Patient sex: M
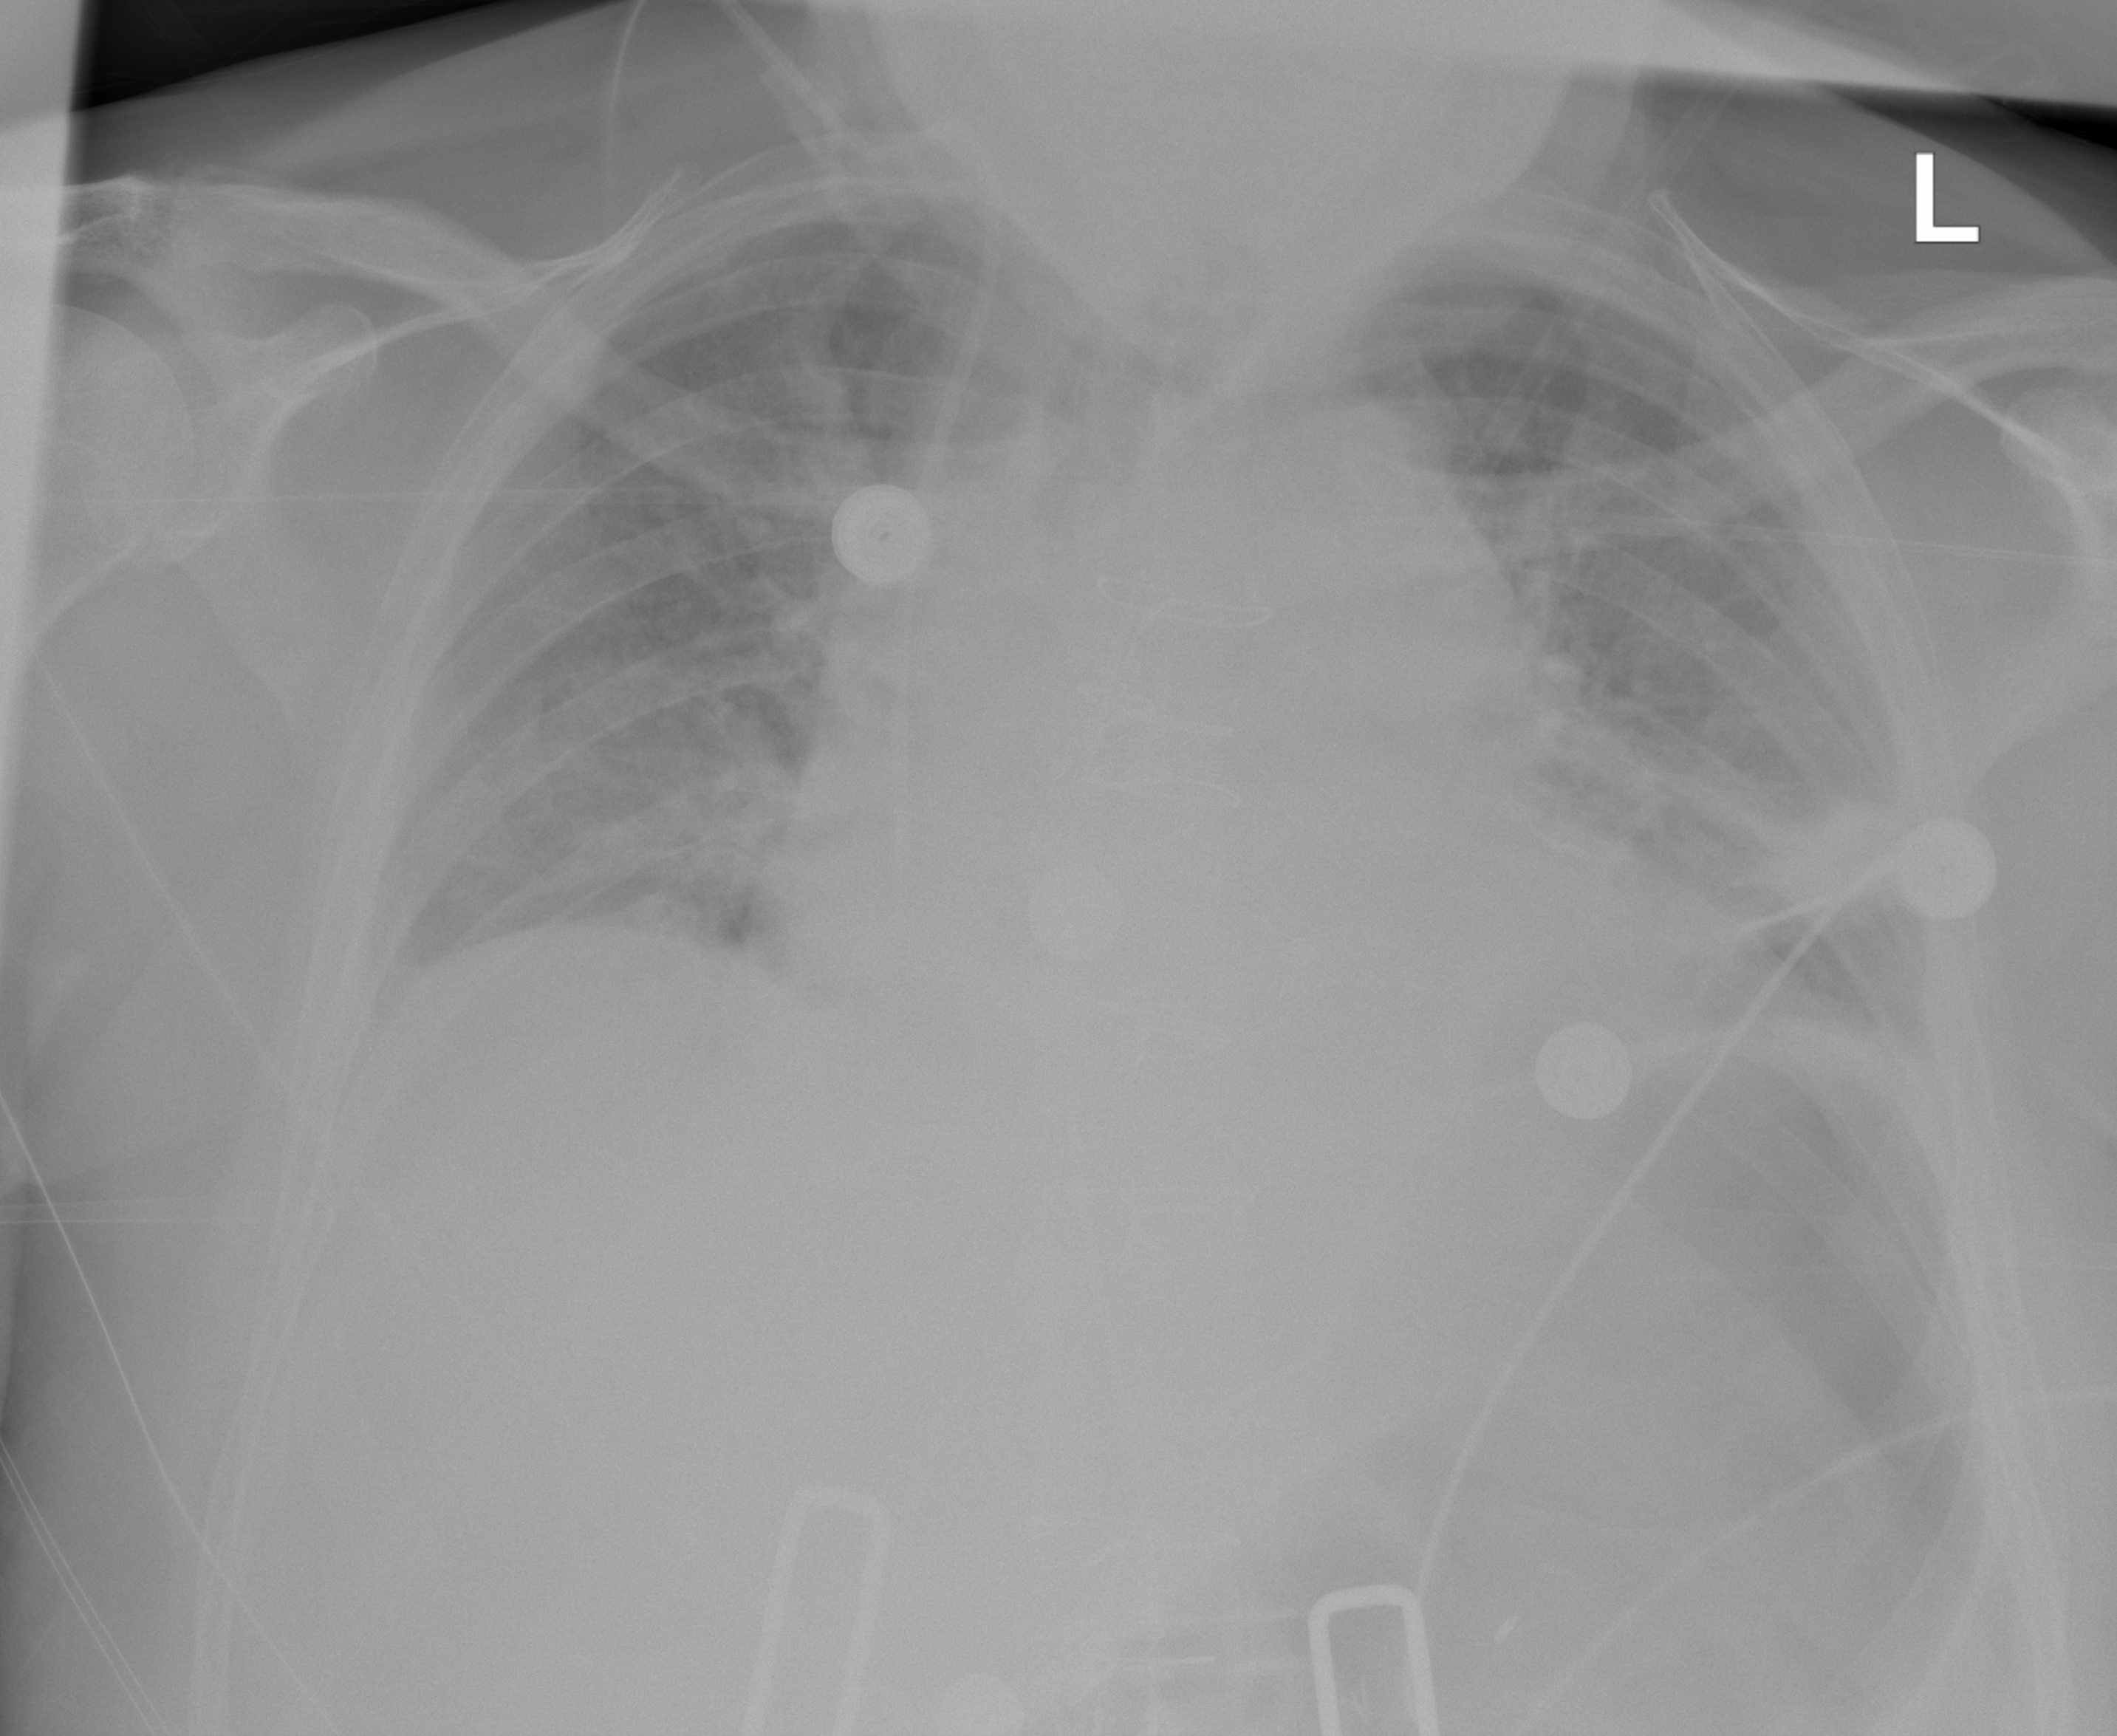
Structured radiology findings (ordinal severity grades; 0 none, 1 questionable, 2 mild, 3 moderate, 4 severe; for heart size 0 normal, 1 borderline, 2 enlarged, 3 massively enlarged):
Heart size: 2
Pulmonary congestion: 2
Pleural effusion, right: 0
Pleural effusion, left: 1
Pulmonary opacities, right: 2
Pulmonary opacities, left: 2
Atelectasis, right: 0
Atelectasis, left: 2